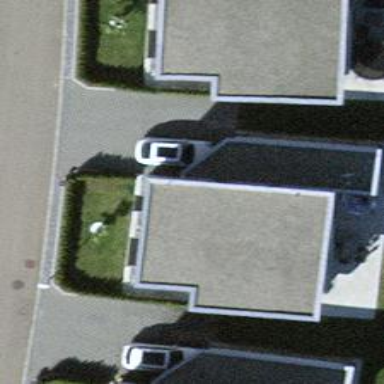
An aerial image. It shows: Simple and straightforward house.